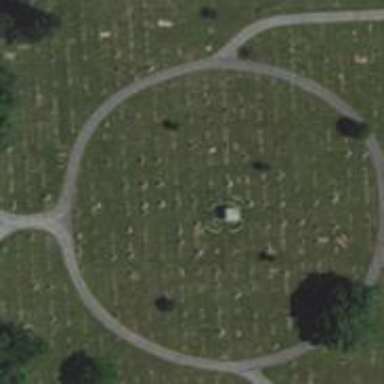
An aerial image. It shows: Cemetery.